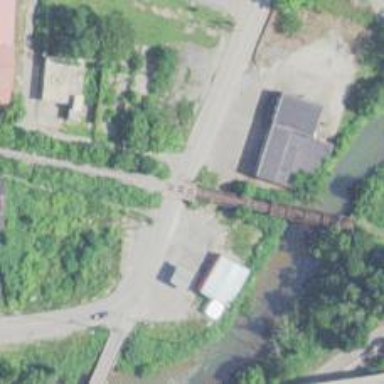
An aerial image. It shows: Bridge over railway line.